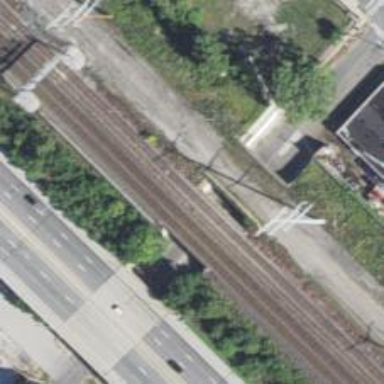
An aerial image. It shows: Railway bridge over siding railway service.